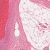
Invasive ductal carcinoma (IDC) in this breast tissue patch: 0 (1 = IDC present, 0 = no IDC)